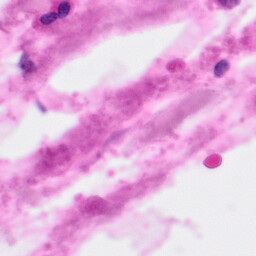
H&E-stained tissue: Pancreatic